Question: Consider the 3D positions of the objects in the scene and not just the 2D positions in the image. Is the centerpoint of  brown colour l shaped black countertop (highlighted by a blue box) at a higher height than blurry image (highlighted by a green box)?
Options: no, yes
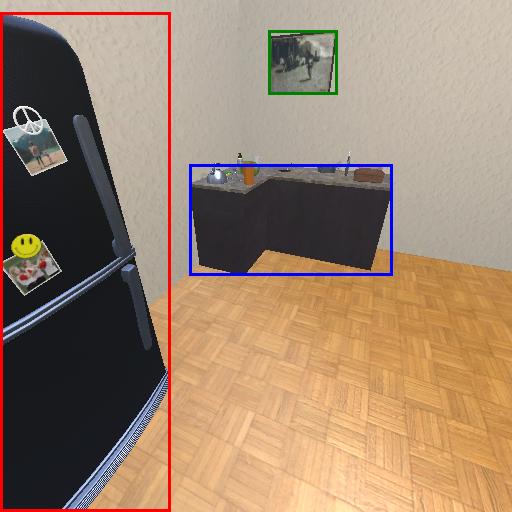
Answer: no